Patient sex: M
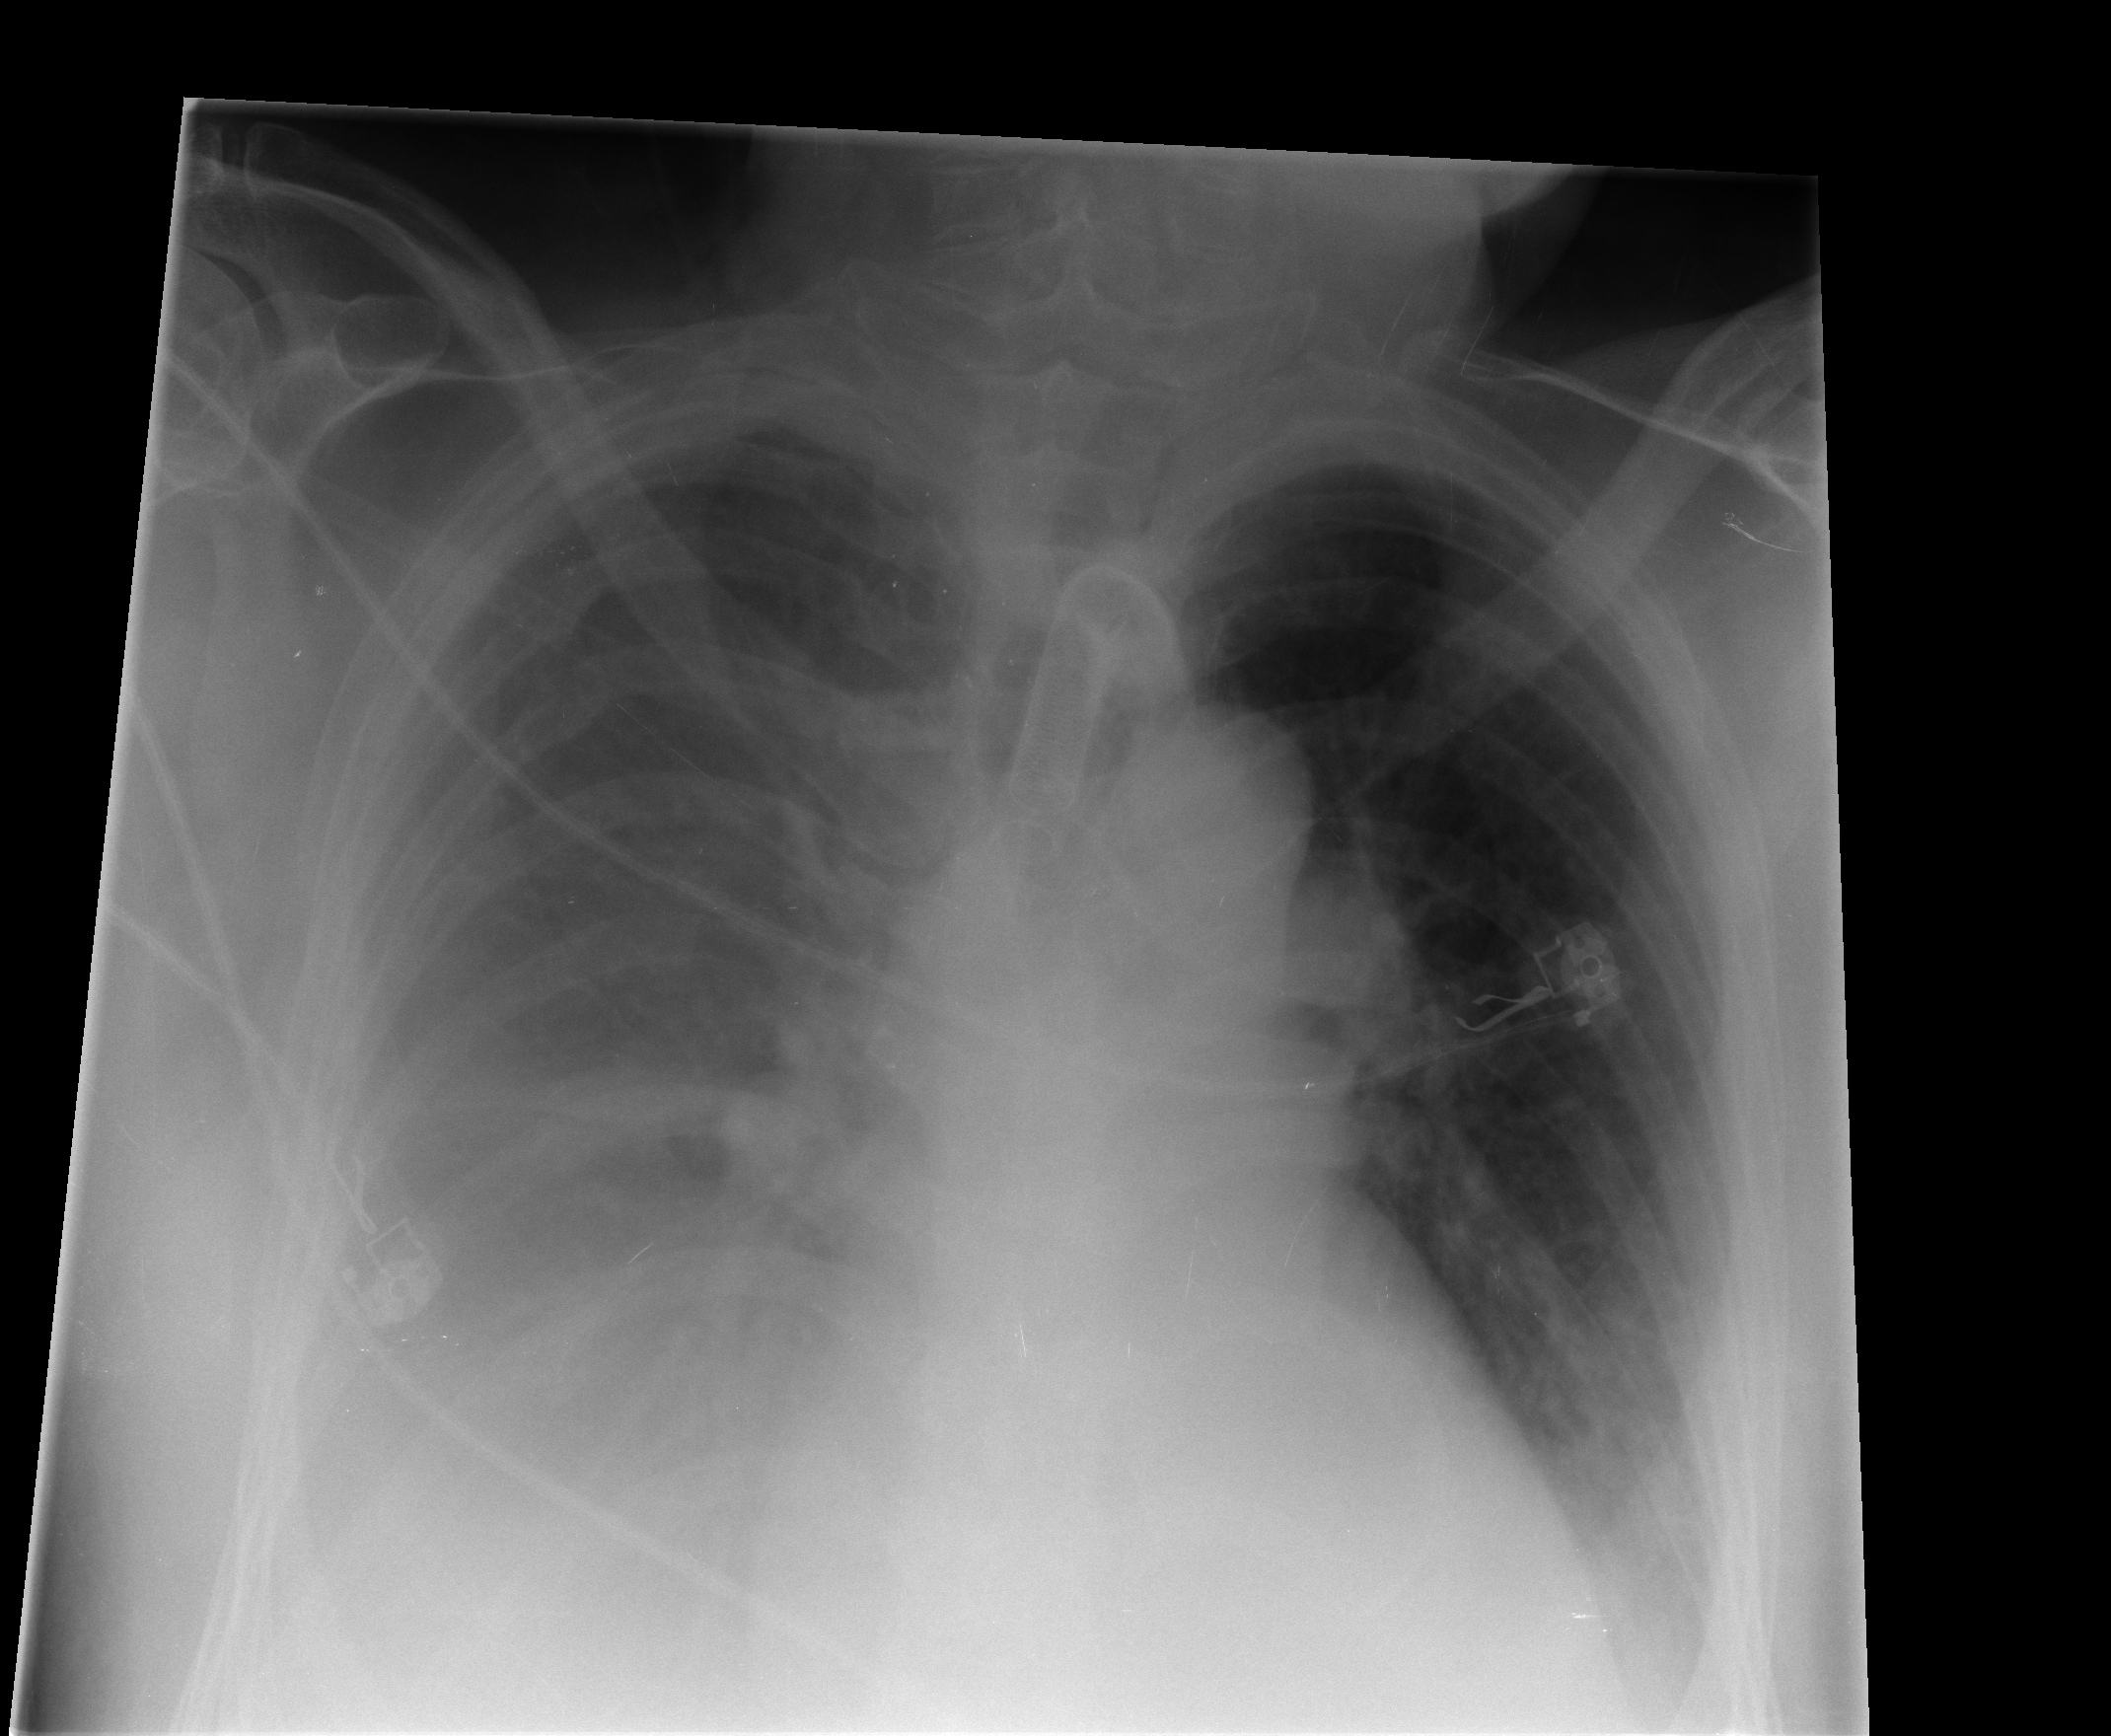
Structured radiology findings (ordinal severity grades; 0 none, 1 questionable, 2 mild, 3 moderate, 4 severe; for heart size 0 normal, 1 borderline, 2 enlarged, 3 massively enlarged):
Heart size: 2
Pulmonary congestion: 2
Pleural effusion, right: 3
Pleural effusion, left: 2
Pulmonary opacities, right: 0
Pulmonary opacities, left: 0
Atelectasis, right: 3
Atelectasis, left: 2